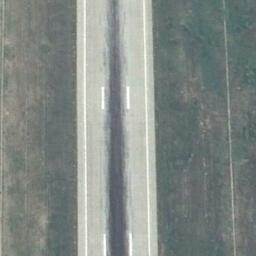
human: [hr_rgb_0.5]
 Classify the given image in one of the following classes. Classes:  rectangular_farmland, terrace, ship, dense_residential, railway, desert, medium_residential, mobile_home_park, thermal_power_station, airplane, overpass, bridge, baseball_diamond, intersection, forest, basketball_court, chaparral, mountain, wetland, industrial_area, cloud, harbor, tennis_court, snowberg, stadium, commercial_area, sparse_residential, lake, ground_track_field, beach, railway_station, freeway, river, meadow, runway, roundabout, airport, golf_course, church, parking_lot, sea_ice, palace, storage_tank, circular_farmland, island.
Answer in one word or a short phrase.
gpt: runway